Interaction volume radius: 10 \u00c5
Interaction volume height: 50 \u00c5
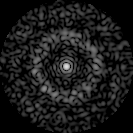
Disorder parameter: 0.8404